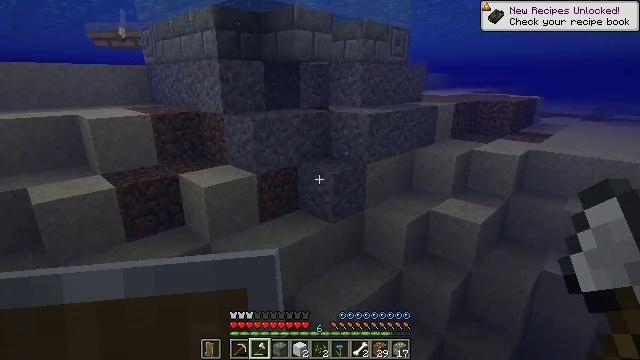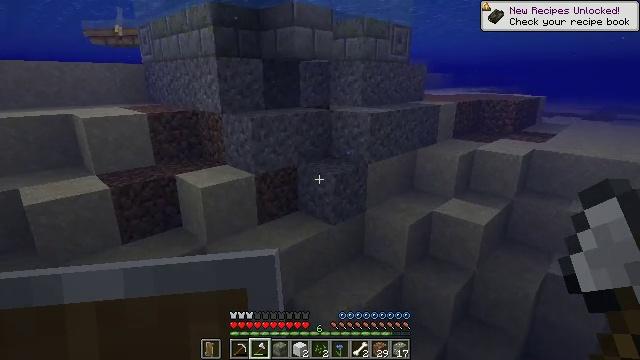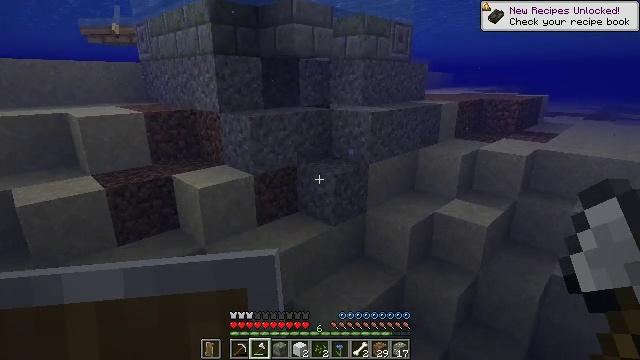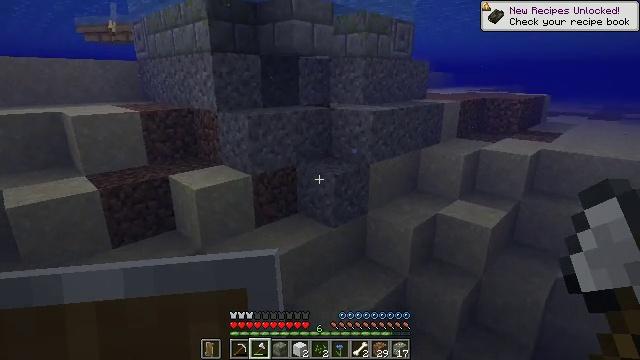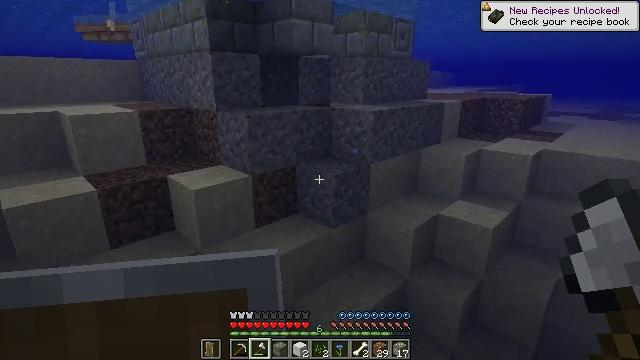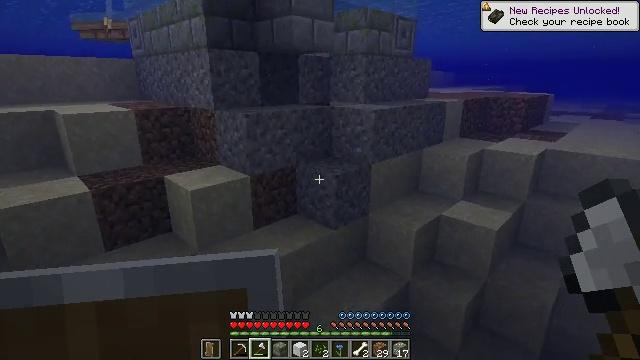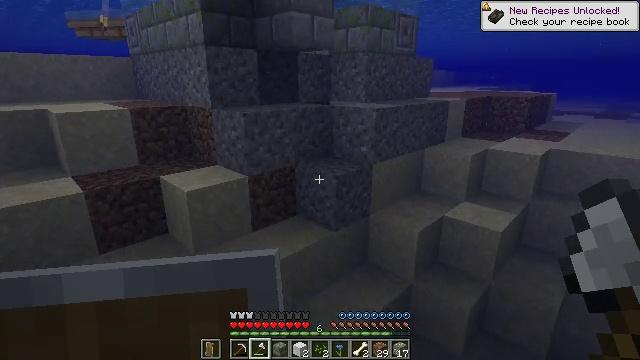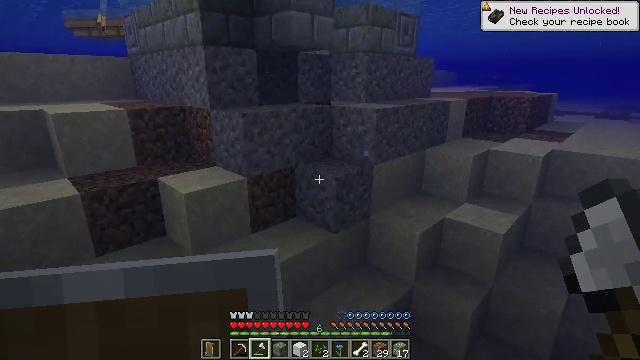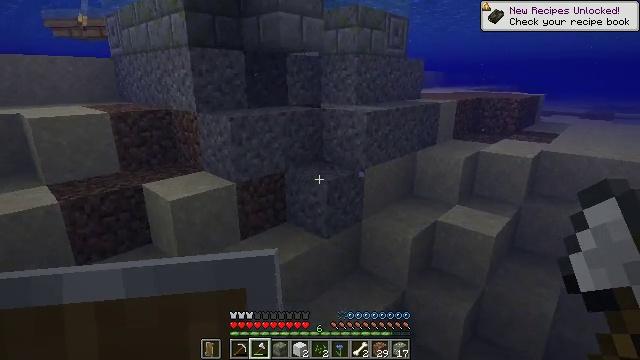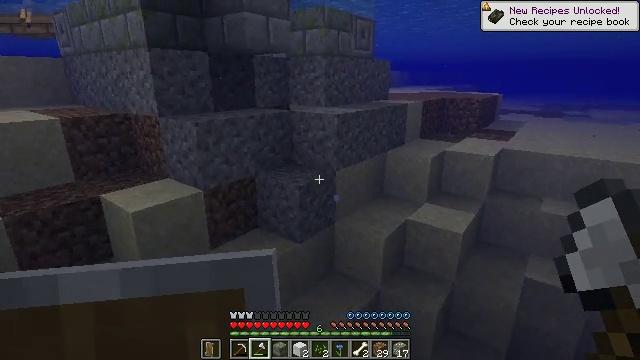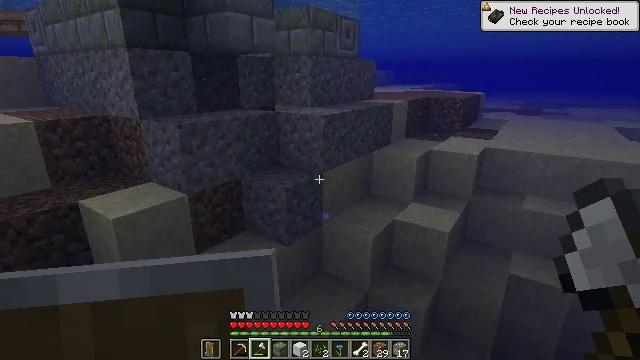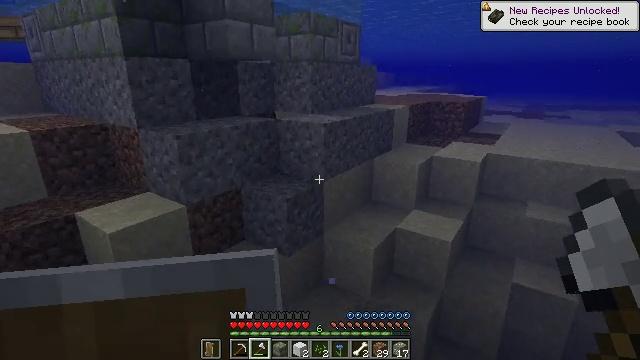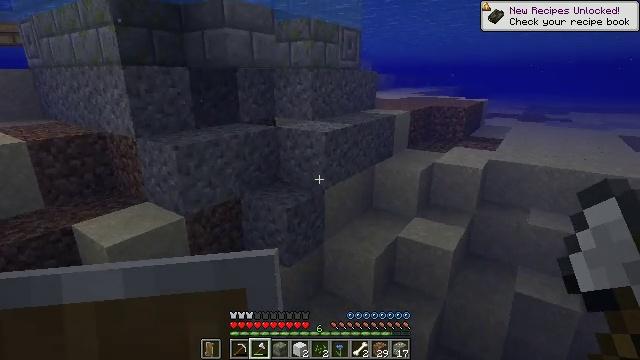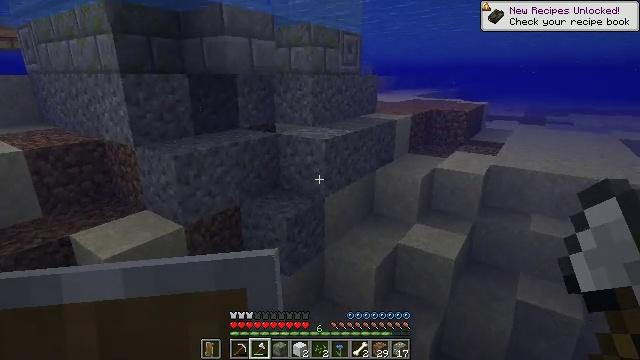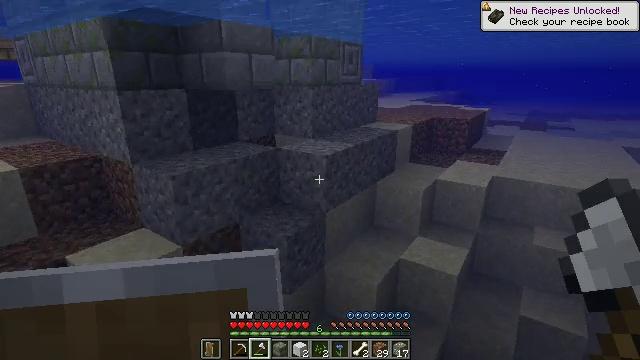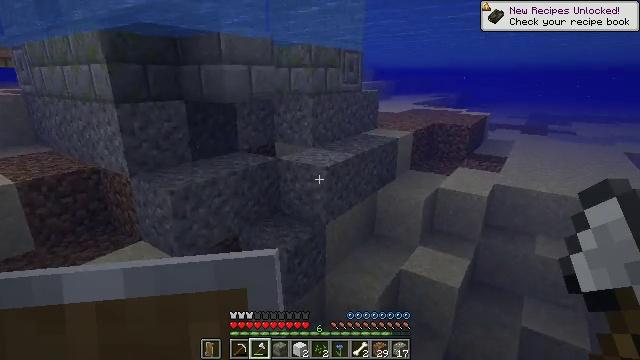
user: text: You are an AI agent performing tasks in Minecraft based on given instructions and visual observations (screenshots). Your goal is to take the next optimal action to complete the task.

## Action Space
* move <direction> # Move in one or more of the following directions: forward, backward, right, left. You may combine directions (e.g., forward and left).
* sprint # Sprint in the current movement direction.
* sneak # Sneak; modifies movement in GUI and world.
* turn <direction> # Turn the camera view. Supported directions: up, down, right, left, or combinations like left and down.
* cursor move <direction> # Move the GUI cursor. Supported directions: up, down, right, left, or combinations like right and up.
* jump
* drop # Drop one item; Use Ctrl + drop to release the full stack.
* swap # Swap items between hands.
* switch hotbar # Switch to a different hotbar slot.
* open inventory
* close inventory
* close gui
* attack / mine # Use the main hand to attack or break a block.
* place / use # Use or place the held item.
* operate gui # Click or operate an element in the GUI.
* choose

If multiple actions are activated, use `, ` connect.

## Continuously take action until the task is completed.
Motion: motion action
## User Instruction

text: Break the gravel block.
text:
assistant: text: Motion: move forward
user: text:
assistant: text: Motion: move forward
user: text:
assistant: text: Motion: move forward
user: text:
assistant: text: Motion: move forward
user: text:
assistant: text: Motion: move forward
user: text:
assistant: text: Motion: move forward
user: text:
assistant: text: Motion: move forward, jump
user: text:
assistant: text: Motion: move forward, turn right, jump
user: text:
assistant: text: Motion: move forward, turn right, jump
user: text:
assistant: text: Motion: move forward, turn right, jump
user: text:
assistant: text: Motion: move forward, jump
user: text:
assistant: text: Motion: move forward, jump
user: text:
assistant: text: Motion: move forward, jump
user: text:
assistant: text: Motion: move forward, jump
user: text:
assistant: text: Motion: move forward, jump
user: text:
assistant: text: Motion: move forward, jump
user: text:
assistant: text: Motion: move forward, jump
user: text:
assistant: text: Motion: move forward, jump
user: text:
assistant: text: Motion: move forward, turn down, jump
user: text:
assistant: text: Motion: move forward, turn right and down, jump
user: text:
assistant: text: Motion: move forward, turn right and down, jump
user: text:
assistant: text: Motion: move forward, turn right and down, jump
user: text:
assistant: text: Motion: move forward, turn right and down, jump
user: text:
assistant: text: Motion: move forward, turn down, jump
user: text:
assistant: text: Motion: move forward, turn down, jump
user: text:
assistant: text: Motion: move forward and move right, turn down, jump
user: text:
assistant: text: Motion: move forward and move right, turn down, jump
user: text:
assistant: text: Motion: move forward and move right, jump
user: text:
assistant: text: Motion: move forward and move right
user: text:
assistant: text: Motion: move forward and move right